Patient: sex F, age 76
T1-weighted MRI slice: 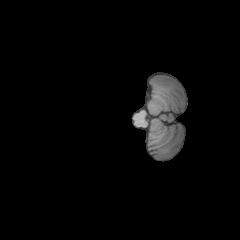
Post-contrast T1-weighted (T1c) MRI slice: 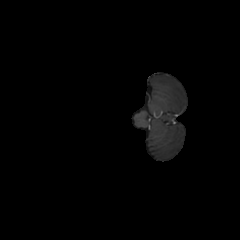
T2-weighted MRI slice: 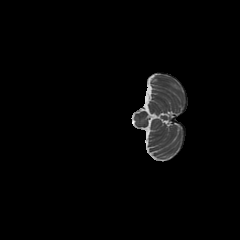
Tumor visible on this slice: no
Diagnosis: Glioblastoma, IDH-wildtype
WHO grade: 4